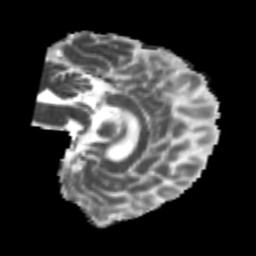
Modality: MD
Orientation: sagittal
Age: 26
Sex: male
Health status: healthy
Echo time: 0.074 s